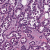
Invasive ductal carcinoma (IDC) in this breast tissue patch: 1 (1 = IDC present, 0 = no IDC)